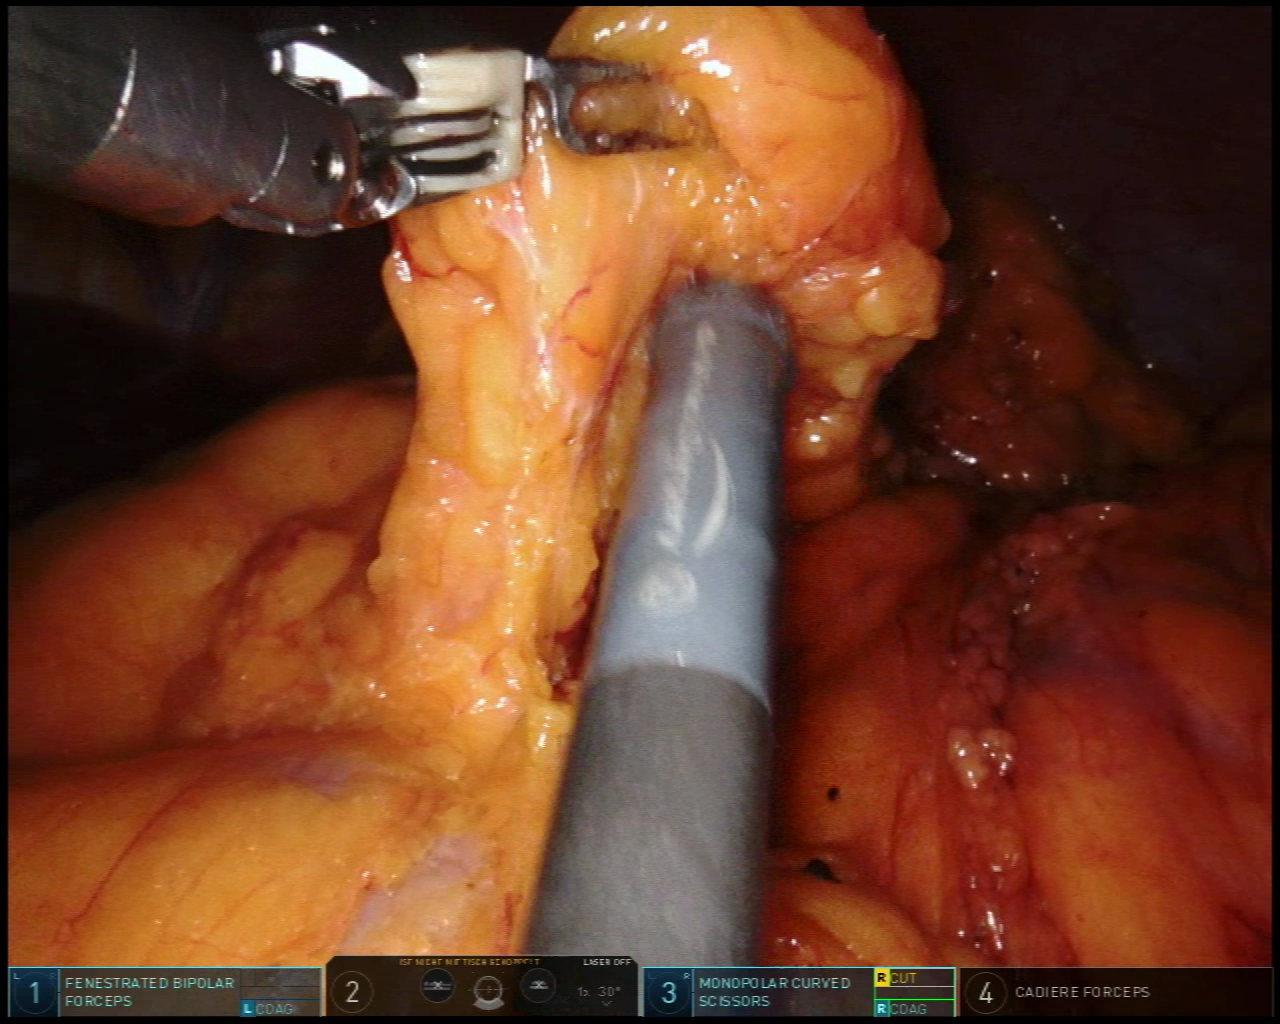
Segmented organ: liver
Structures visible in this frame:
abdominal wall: yes
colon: yes
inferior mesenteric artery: no
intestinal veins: no
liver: yes
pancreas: no
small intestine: no
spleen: no
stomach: no
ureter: no
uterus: no
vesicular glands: no